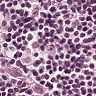
Metastatic tissue present: yes